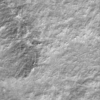
Label: not_dusty